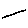
Label: line